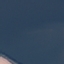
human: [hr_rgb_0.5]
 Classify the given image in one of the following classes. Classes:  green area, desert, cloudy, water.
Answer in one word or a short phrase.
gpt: water